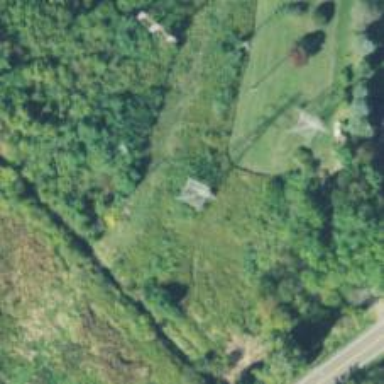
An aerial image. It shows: Lattice structure tower used for power transmission.